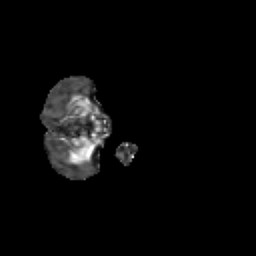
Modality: FA
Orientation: axial
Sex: female
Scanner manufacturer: siemens
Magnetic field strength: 3 T
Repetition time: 5 s
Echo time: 0.071 s